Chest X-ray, PA view. Patient: 54 years old, sex M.
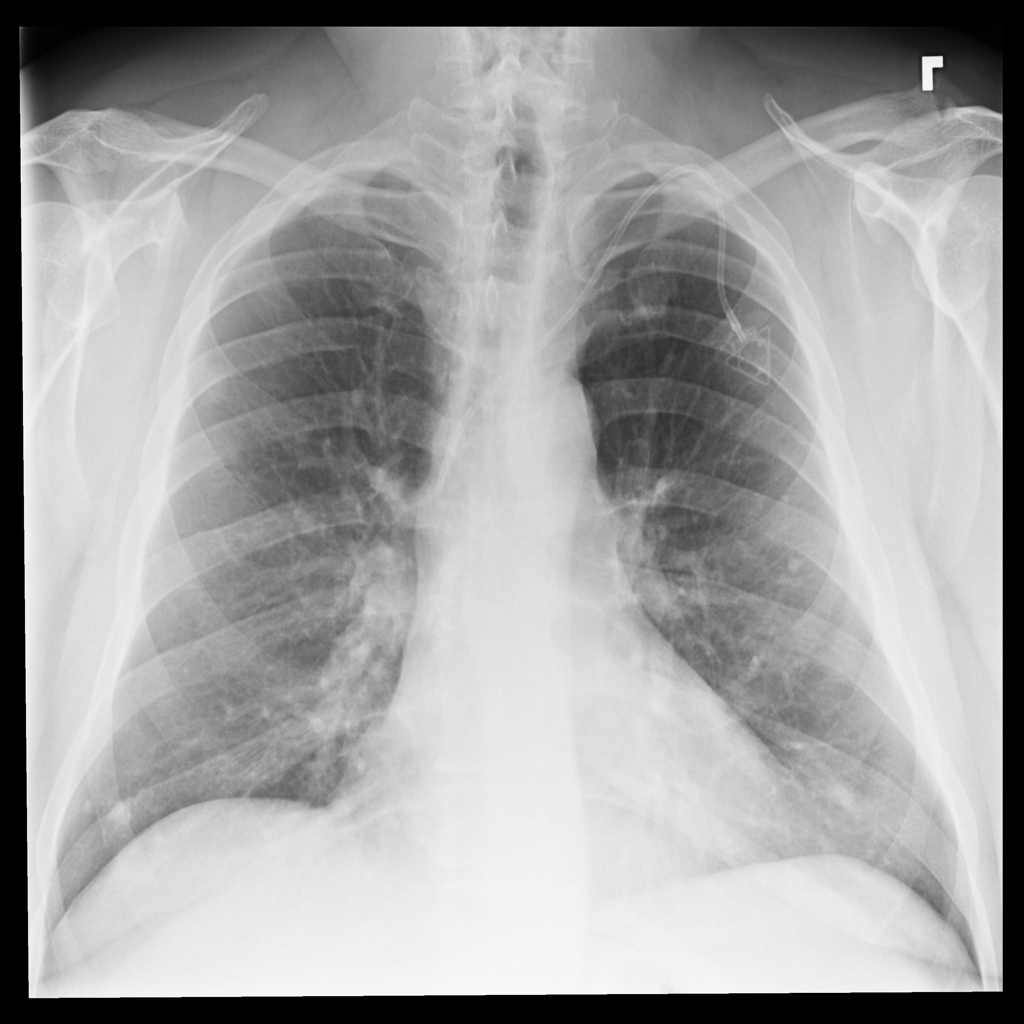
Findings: Nodule